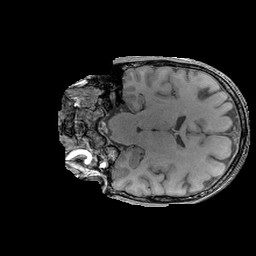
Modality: T1w
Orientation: coronal
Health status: ill
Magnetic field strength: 3 T